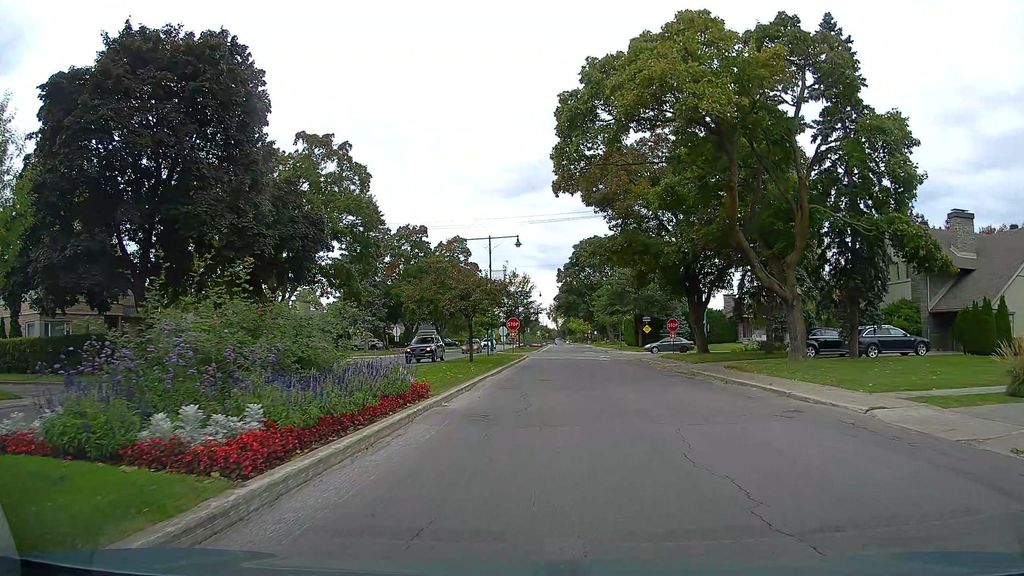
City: montreal